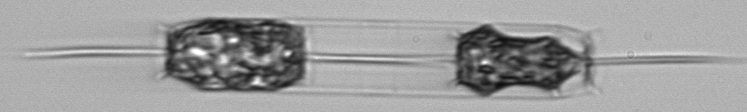
Label: Ditylum_brightwellii